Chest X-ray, AP view. Patient: 50 years old, sex F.
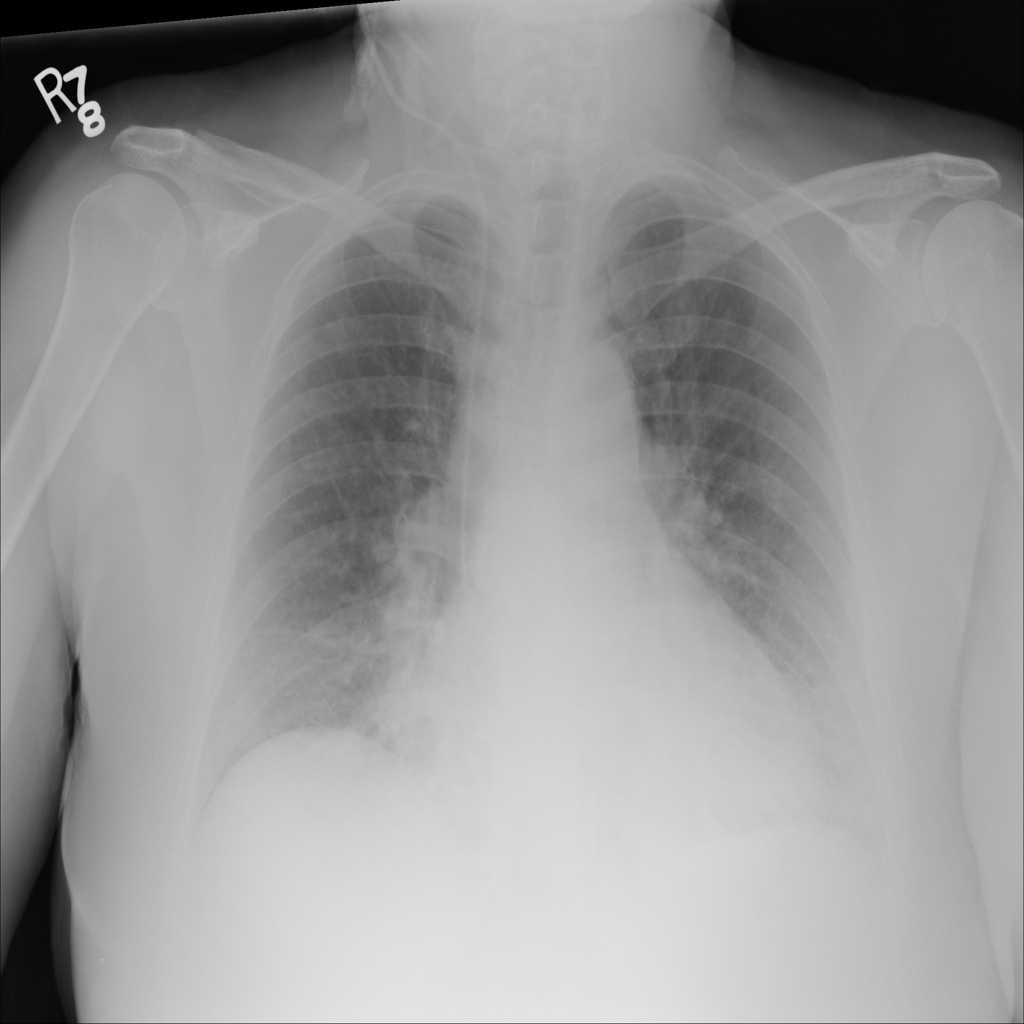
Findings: Effusion